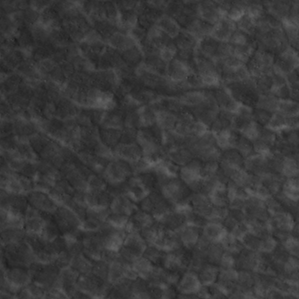
Label: non_frost